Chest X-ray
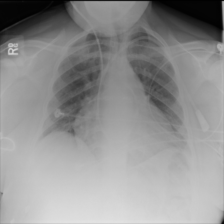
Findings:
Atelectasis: negative
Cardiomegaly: negative
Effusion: negative
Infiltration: negative
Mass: negative
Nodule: negative
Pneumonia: negative
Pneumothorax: negative
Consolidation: negative
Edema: negative
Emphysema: negative
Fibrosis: negative
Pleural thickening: negative
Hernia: negative